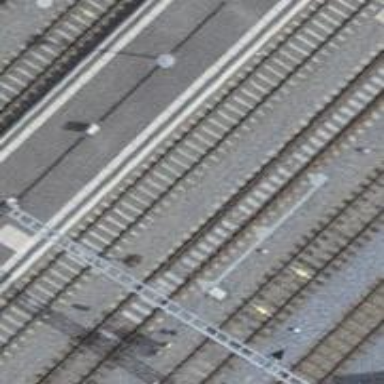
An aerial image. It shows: Siding railway line with electrified contact line for the trains.